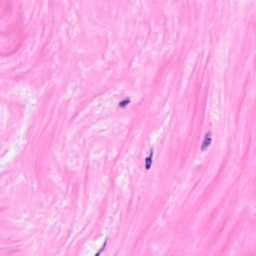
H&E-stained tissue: Breast